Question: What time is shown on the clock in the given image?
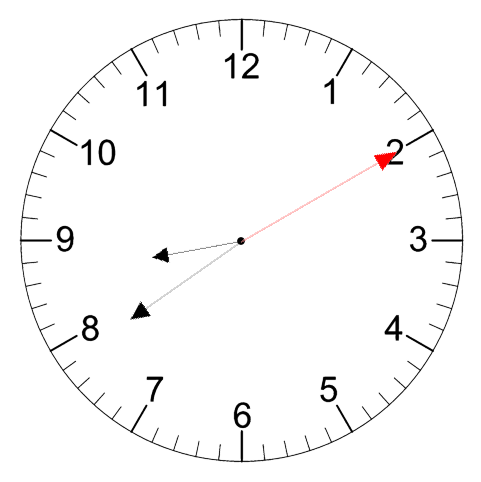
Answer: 08:39:10